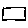
Label: square